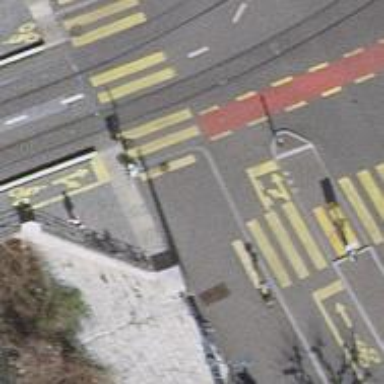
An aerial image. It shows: Road with traffic signals.